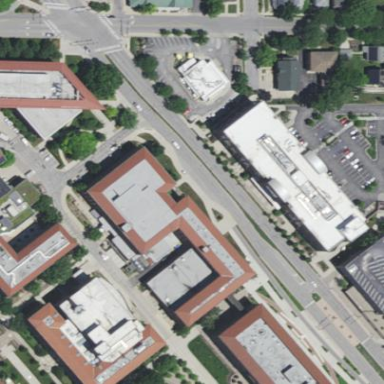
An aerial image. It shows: View of university building.